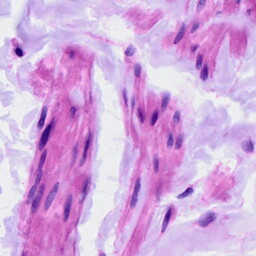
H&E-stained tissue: Ovarian